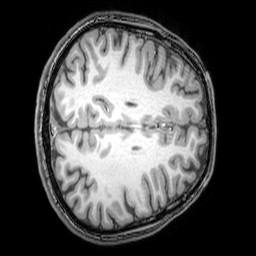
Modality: T1w
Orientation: axial
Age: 25
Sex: male
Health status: healthy
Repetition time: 0.081 s
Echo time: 0.037 s